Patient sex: M
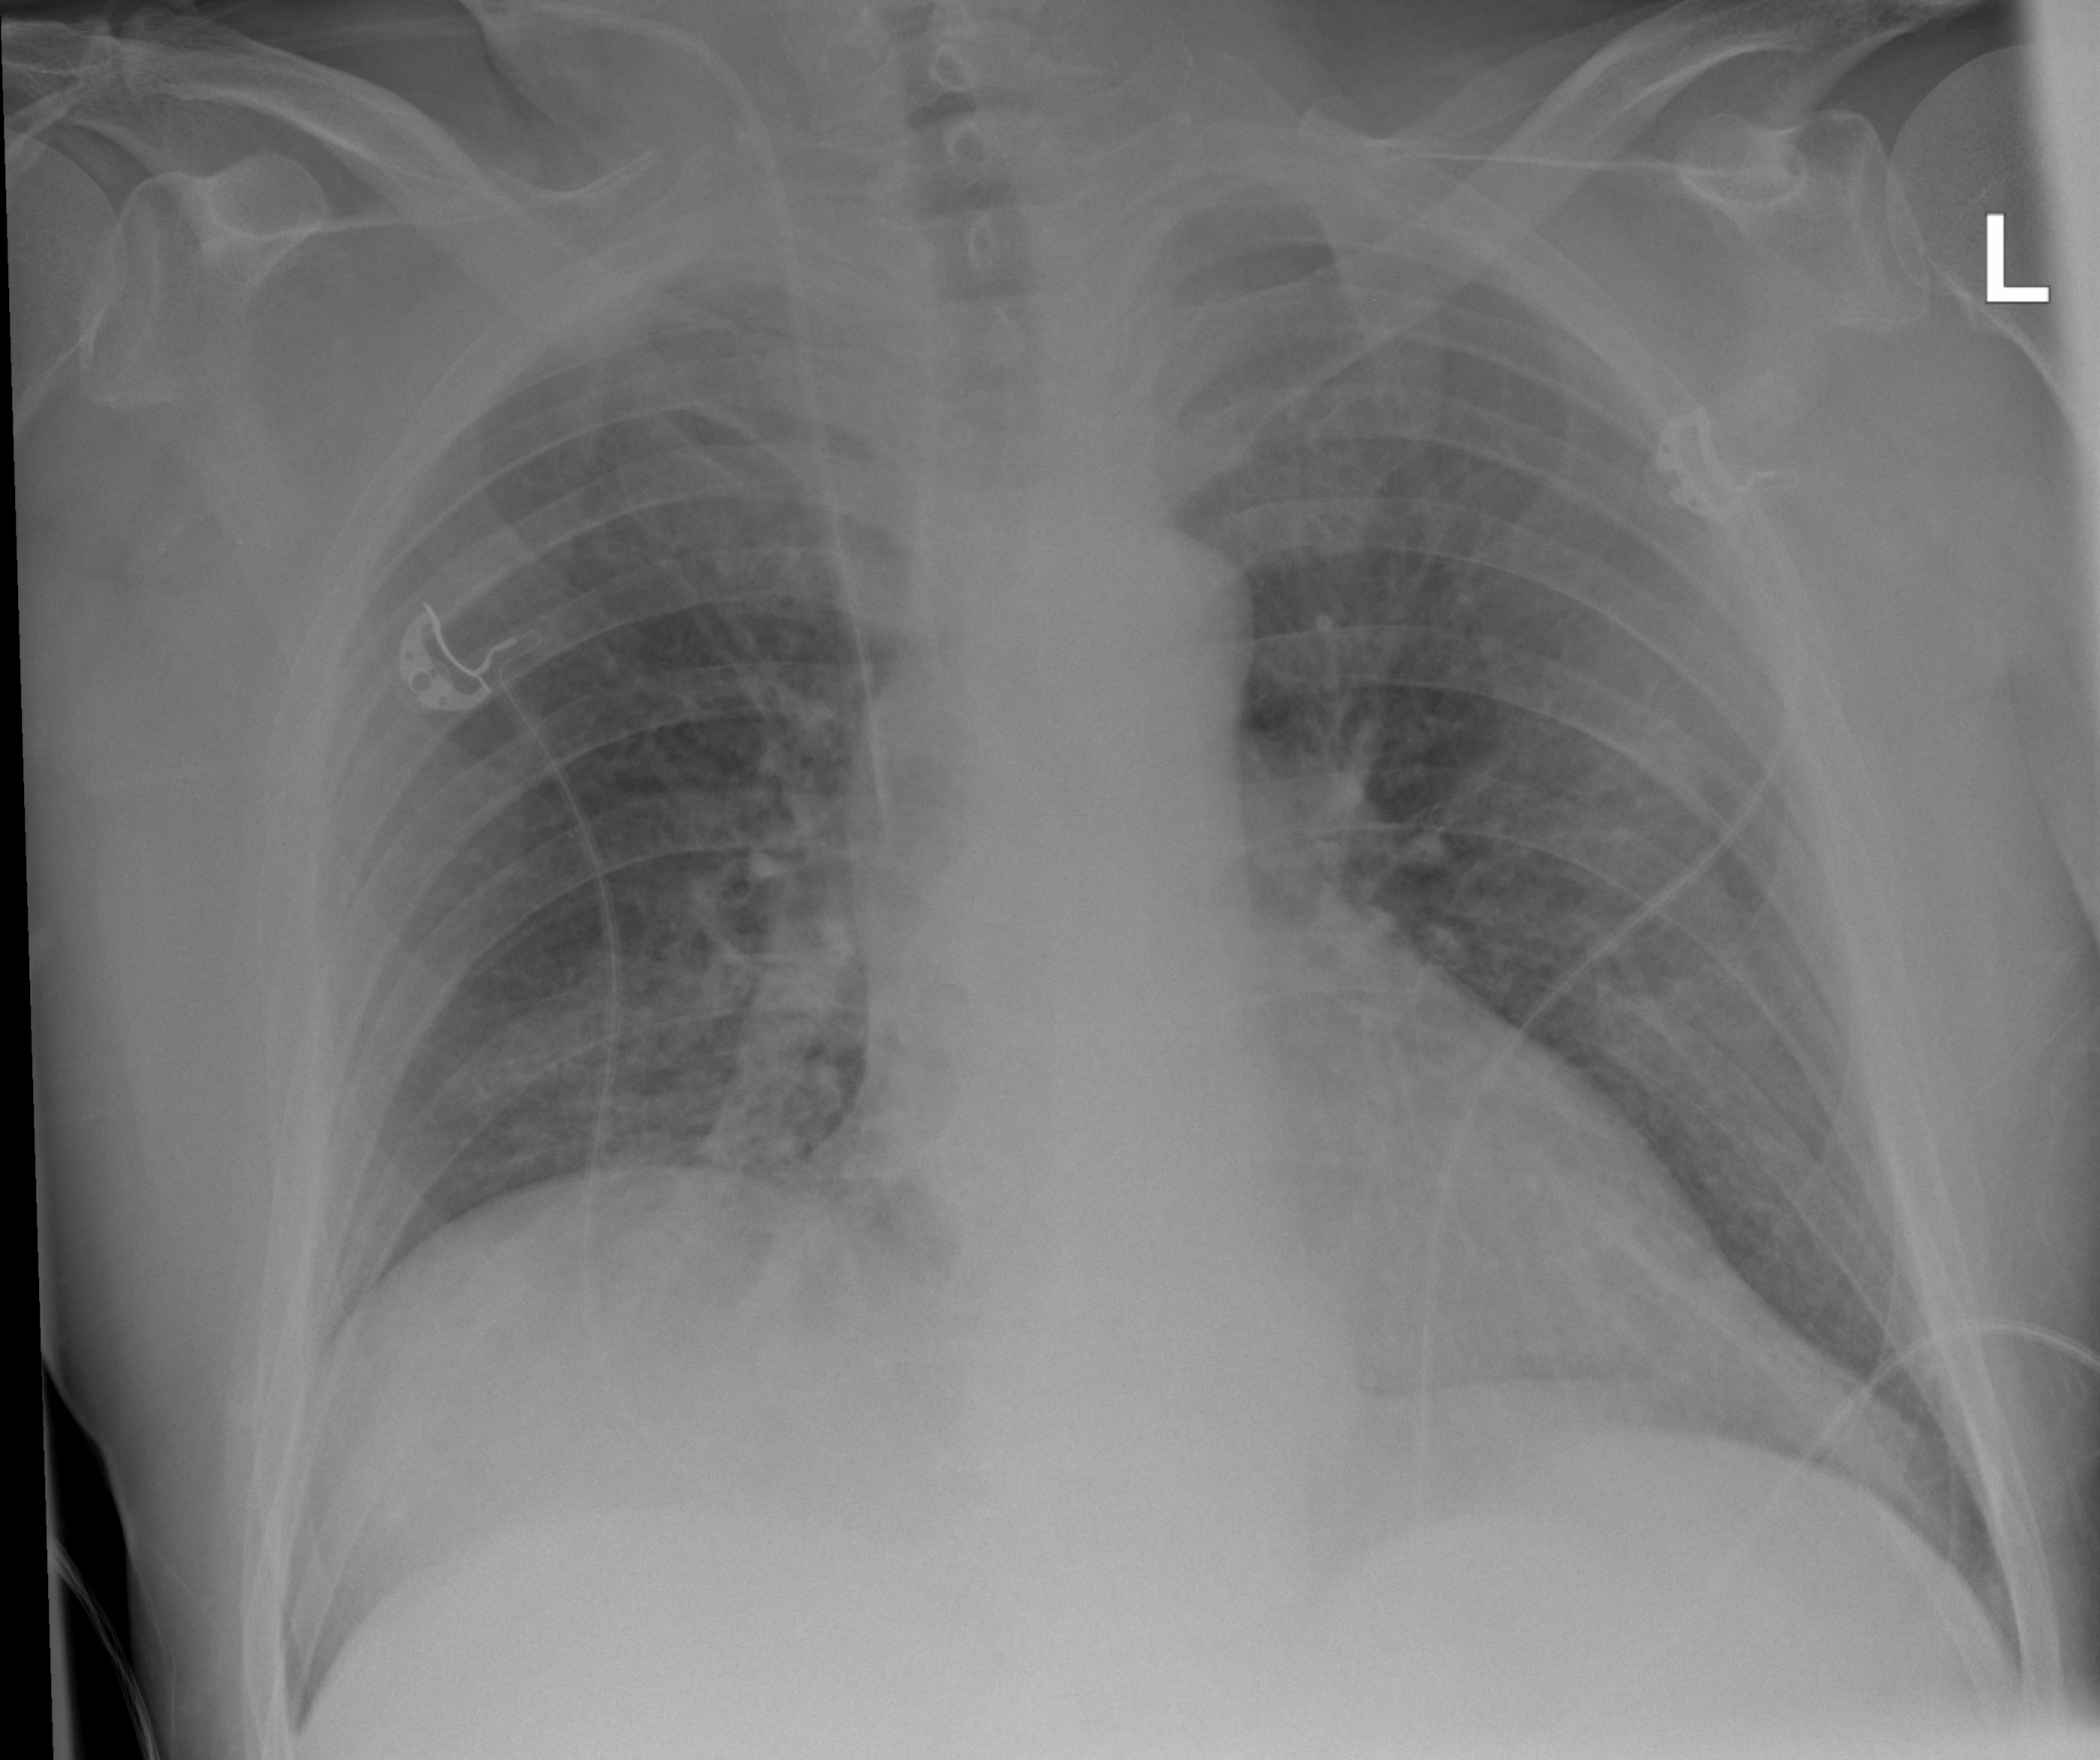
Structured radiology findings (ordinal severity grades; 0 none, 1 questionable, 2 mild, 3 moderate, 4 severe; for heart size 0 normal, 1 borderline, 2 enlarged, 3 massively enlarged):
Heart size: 0
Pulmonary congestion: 2
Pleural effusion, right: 0
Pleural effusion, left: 0
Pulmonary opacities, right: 0
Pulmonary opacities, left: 0
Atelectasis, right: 2
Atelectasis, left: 0